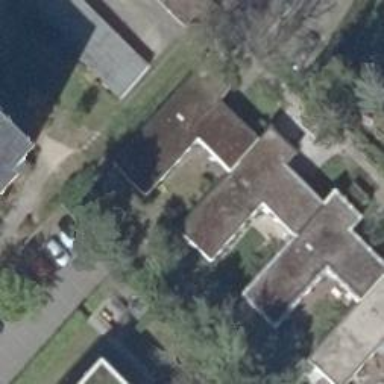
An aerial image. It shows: Terrace building.